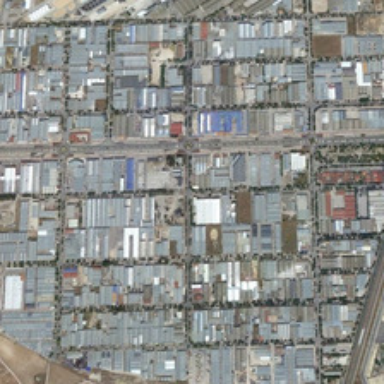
Many buildings are in an industrial area .